Question: I am wondering what is the simplest and fastest way I can do authentication in asp.net mvc?
I currently am making a site and want to launch it soon. The site is more like a test run and see if the idea will stick. I don't want to spend time working on an an elaborate authentication such as using openId/openAuth for my admin section just yet.
In the future I see users will need to log in as well and this is when I would implement something more to the admin section as well.
Right now I just want something that can stop anyone but me from getting to that area. If possible I rather not even have a html form with a username or password to type in the credentials.
I was looking at the security box but not sure if I can use this or if this some forms authentication or what.

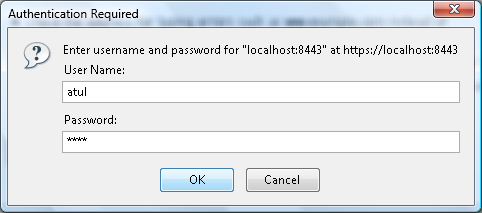
Answer: The easiest, if you want support for multiple users right now, is the <URL>
First step is use the <URL> command to generate membership tables in your database:
> aspnet_regsql -S localhost -d "your_database_name" -A all -U sql_username -P sql_password
From there, it's just a matter of adding the membership provider config to your web.config (and setting the options you want, like number of invalid password attempts, strength requirements, etc.):
'''
<add name="AspNetSqlMembershipProvider"
type="System.Web.Security.SqlMembershipProvider, System.Web, Version=2.0.0.0,
Culture=neutral, PublicKeyToken=b03f5f7f11d50a3a"
connectionStringName="ApplicationServices"
enablePasswordRetrieval="false"
enablePasswordReset="true"
requiresQuestionAndAnswer="false"
requiresUniqueEmail="true"
passwordFormat="Hashed"
maxInvalidPasswordAttempts="5"
minRequiredPasswordLength="6"
minRequiredNonalphanumericCharacters="0"
passwordAttemptWindow="10"
passwordStrengthRegularExpression="^.*(?=.{6,})(?=.*\d).*$"
applicationName="/" />
'''
and adding the [Authorize] attribute to any controllers you want protected. The default ASP.NET MVC project comes with Membership and Forms Authentication already built in. You could copy/paste the Account controller, the Account models, and the web.config section and have a fully built authentication and registration system within a few minutes. This even includes password reset, disabling accounts, profiles, roles and access control (i.e. [Authorize(Roles = "Admin, Super User")]) means a user must be authenticated, and in the Admin or Super User role.